Question: I am trying to design a landing page to link to 2 web apps. I am trying to make the design as visually attractive as possible. I think it would look good if the Divs containing the links were side-by-side at the centre of the screen, with their edges overflowing the left and right of the screen. I can then put a 'border-radius' on them and some nice blocky colour:

I have tried numerous options, including 'inline-block' and 'overflow:hidden':
'''
<div id="centre-pane">
<div class="app-btn">
<a href="l1.php"><img src="icon.png">link text</a>
</div>
<div class="app-btn">
<a href="l2.php"><img src="icon2.png">link text</a>
</div>
</div>
'''
'''
.app-btn
{
width:1000px;
height:320px;
display:inline-block;
border:10px solid black;
border-radius: 50px;
}
#centre-pane {
width:2000px;
margin:0 auto;
text-align:center;
overflow-x: hidden;
}
'''
Is this possible? I have found several ways of getting them side-by-side (eg <URL> but nothing that also lets them overflow the screen.
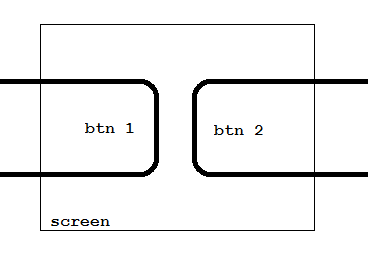
Answer: Just using position absolute would do the trick.
I've added a wrapper but it may not be required.
'''
* {
margin: 0;
padding: 0;
box-sizing: border-box;
}
body,
html,
.wrapper {
height: 100%;
}
.wrapper {
position: relative;
}
.btn {
width: 45%;
height: 30%;
background: lightblue;
border: 2px solid blue;
position: absolute;
top: 50%;
transform: translateY(-50%);
}
.left {
left: 0;
border-radius: 0 25% 25% 0;
border-left: none;
}
.right {
right: 0;
border-radius: 25% 0 0 25%;
border-right: none;
}
'''
'''
<div class="wrapper">
<div class="btn left"></div>
<div class="btn right"></div>
</div>
'''